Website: walmart
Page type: billing-address
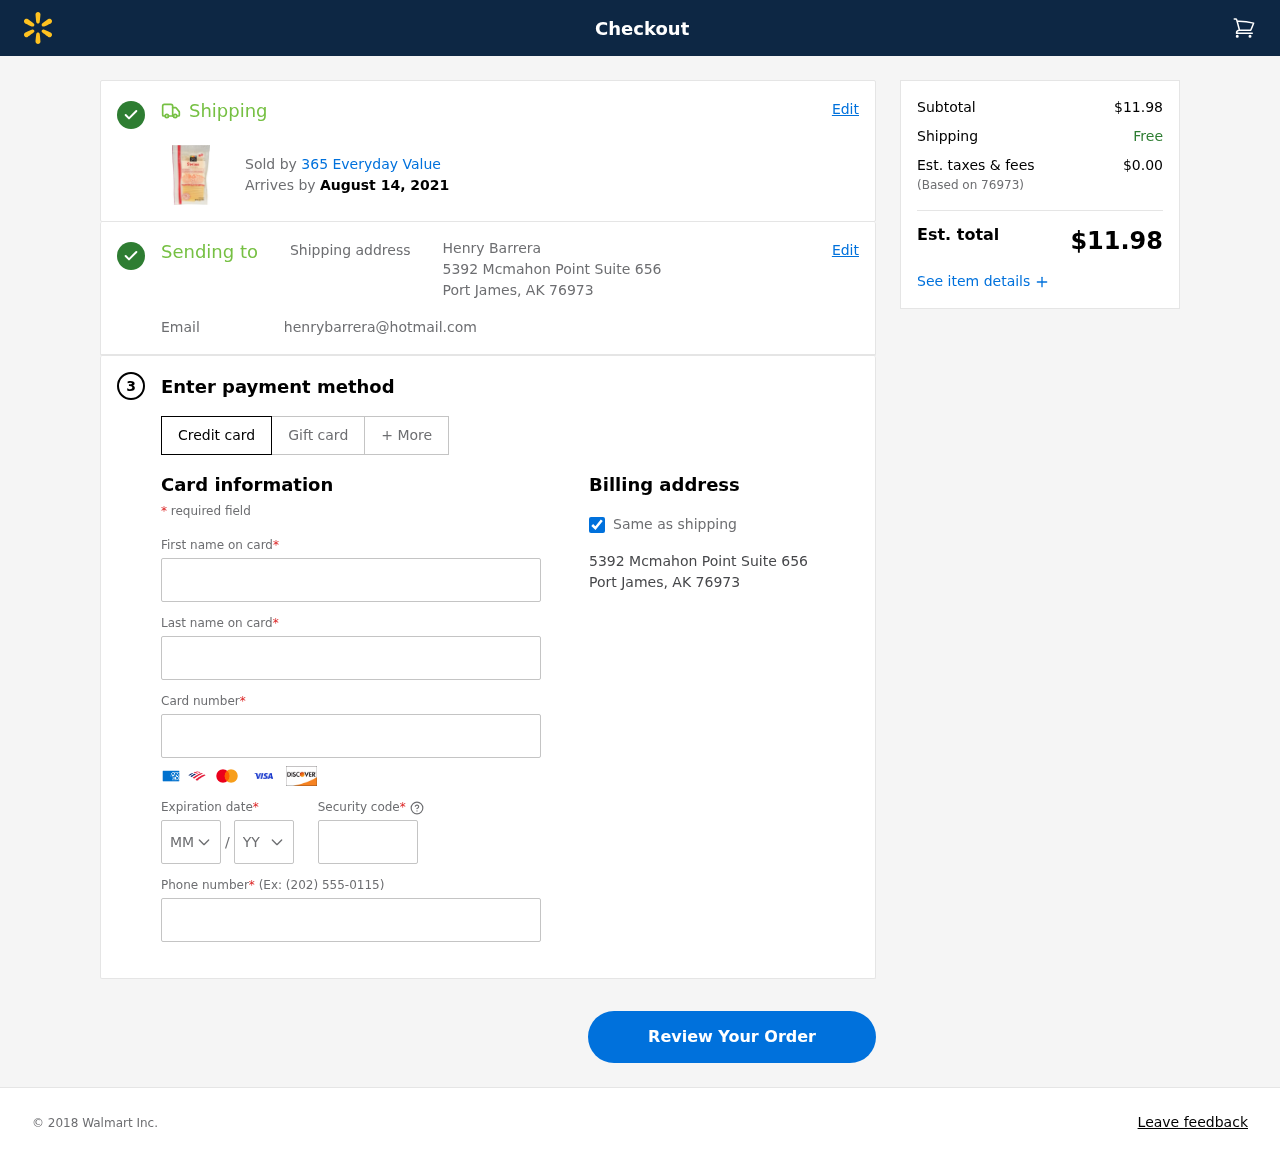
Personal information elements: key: PII_CARD_CVV
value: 134
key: PII_CARD_EXPIRY_MONTH
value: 09
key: PII_CARD_EXPIRY_YEAR
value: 26
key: PII_CARD_NUMBER
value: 2704 8455 3901 7999
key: PII_CITY_STATE_ZIP
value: Port James, AK 76973
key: PII_EMAIL
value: henrybarrera@hotmail.com
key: PII_FIRSTNAME
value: Henry
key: PII_FULLNAME
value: Henry Barrera
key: PII_LASTNAME
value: Barrera
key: PII_PHONE
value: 7518889809
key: PII_POSTCODE
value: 76973
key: PII_STREET
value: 5392 Mcmahon Point Suite 656
Product elements: key: PRODUCT1_BRAND
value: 365 Everyday Value
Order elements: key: ORDER_DELIVERY_DATE
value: August 14, 2021
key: ORDER_SUBTOTAL
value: $11.98
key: ORDER_TAX
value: $0.00
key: ORDER_TOTAL
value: $11.98